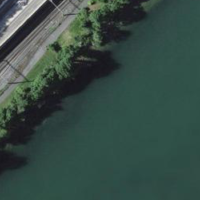
EUNIS habitat code: 14
Species observed at this site:
Chroicocephalus ridibundus
Phalacrocorax carbo
Corvus corone
Larus michahellis
Podiceps cristatus
Fulica atra
Anas platyrhynchos
Hirundo rustica
Mergus merganser
Passer domesticus
Motacilla alba